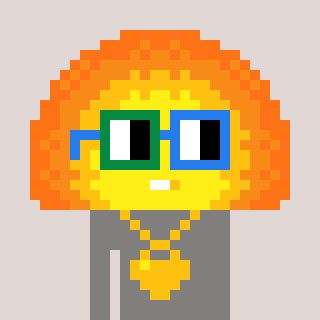
a pixel art character with square green and blue glasses, a sunset-shaped head and a bluegrey-colored body on a warm background